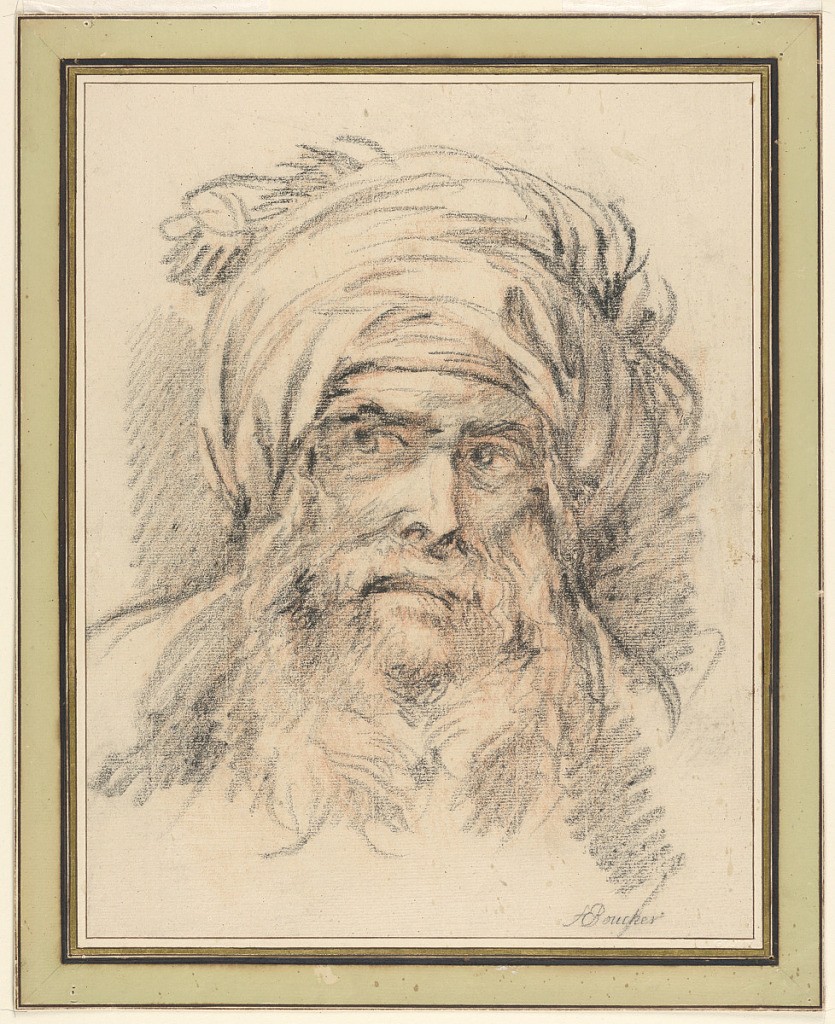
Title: Head of a Man in Turban
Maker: François Boucher, French, 1703–1770
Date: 1757
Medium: Black and red chalk on paper
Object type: Drawing
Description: Shown from the front, the eyes of the main figure turn toward the left.